Question: I have a project in Unreal Engine 4 and it's size is 4.5Gb. I want to commit it to the github. Is it any folders, which I can add to the GitIgnore?

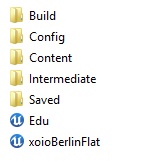
Answer: You should ignore any binary files (such as the game's .exe file). <URL> a more complete list directly from Unreal Engine themselves:
> Here is a typical folder structure for a code-based project. The files
and folders in bold should be included, the rest can (and should) be
safely ignored:* Binaries** - any custom build scripts or other build related dependencies
you may have* - the default configuration files for your packaged project* - *maps, content files and assets**** DerivedDataCache - temporary data files generated when you run the
game* Intermediate - temporary files generated when you compile your code* Saved - local log & configuration files, screenshots, auto-saves etc.
that are generated each time you run the game or Editor* - the source code of your project* If your project uses third-party libraries, i.e. when integrating
some software components or hardware devices, you may have DLLs, LIBs
or other . However, do not include the DLLs and
debug files (.pdb) that are generated for the project itself, i.e.
MyProject.dll and MyProject.pdb.